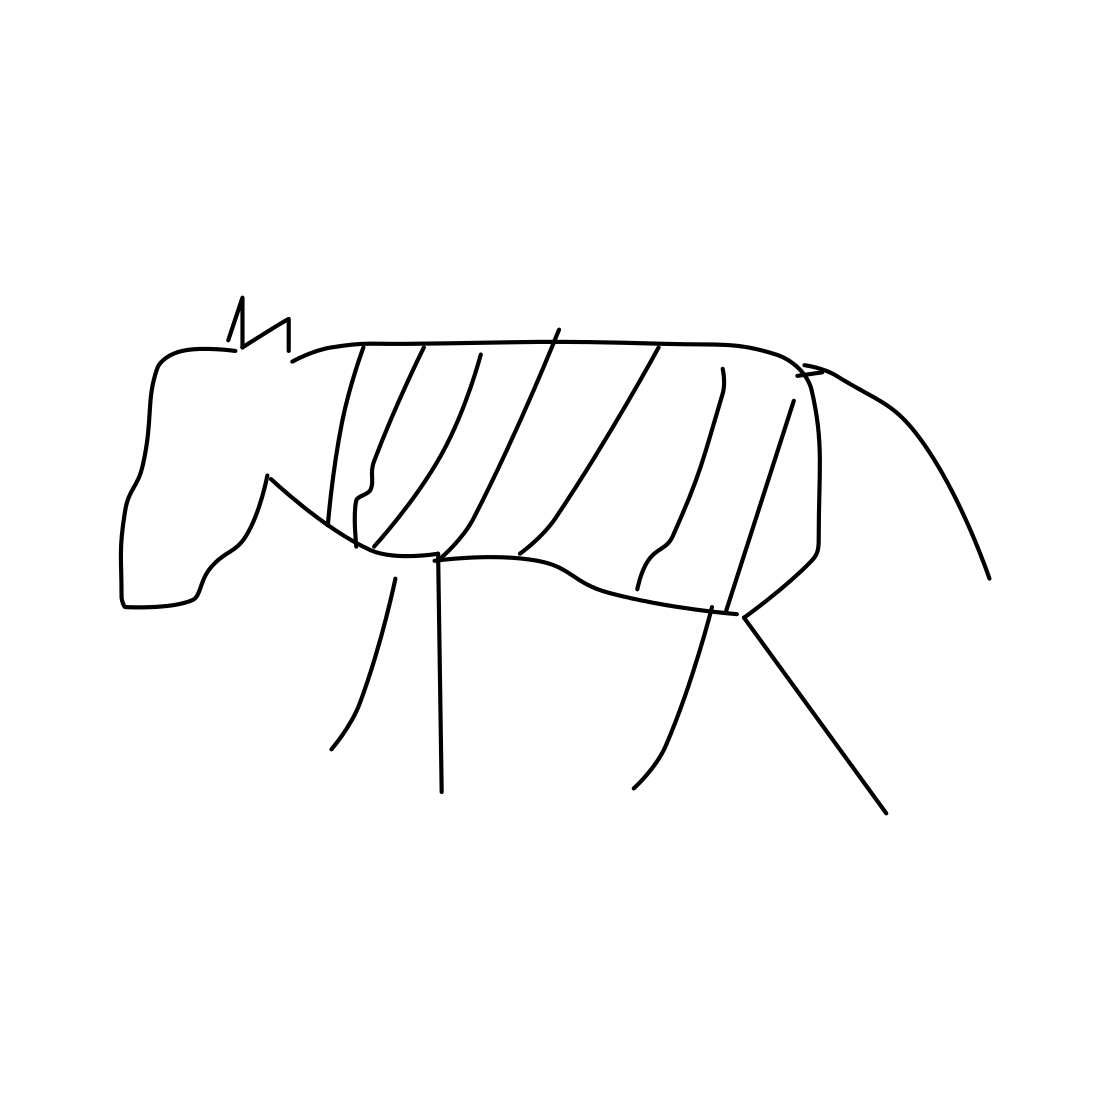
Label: zebra